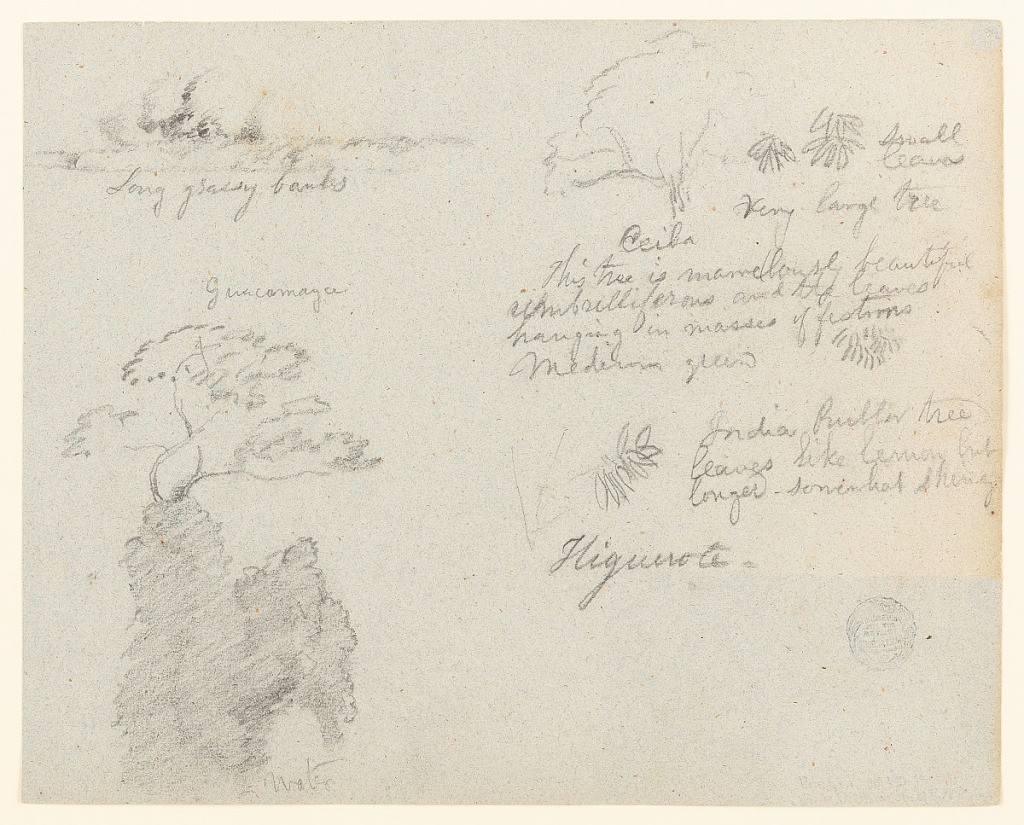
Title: Sketches along the Río Magdalena, Colombia
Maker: Frederic Edwin Church, American, 1826–1900
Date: May 1853
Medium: Graphite on gray paper
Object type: Drawing
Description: Mixed sketches showing views along the Magdalena River in Colombia, including a long, grassy bank viewed from the river at upper left, a vine-covered tree reflected in the water at lower left, and a loose sketch of a ceiba tree and details of its leaves at upper right. Below it, a detail of a castor oil plant may be included, which explains the "Higuerote" inscription at center right, which is a mistranscription of the Spanish word for castor oil, "higuereta."